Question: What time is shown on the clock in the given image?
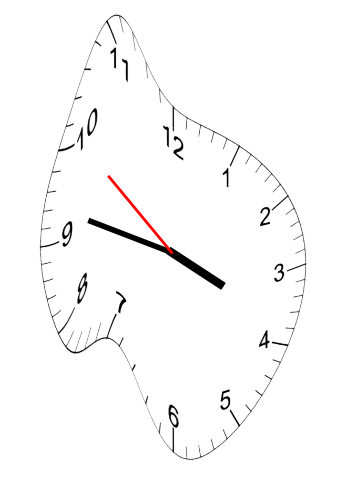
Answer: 03:46:51